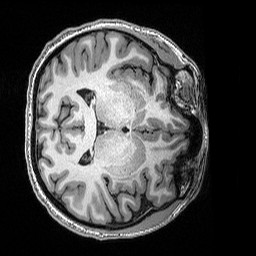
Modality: T1w
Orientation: axial
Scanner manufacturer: siemens
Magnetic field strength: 3 T
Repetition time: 2.53 s
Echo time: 0.0033 s